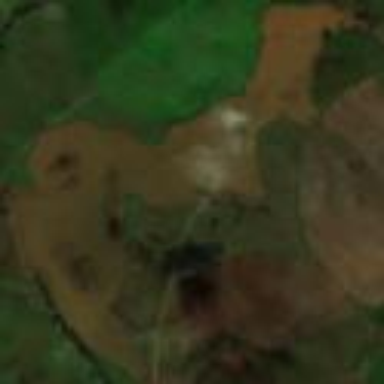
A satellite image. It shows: Reservoir of water.